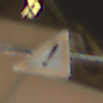
Verkehrszeichen: Gefahrenstelle
Umgebung: Outdoor, Urban
Tageszeit: Night
Wetter: PartlyCloudy
Licht: Artificial
Jahreszeit: NotSpecified
Kontrast: HighContrast